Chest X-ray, PA view. Patient: 46 years old, sex M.
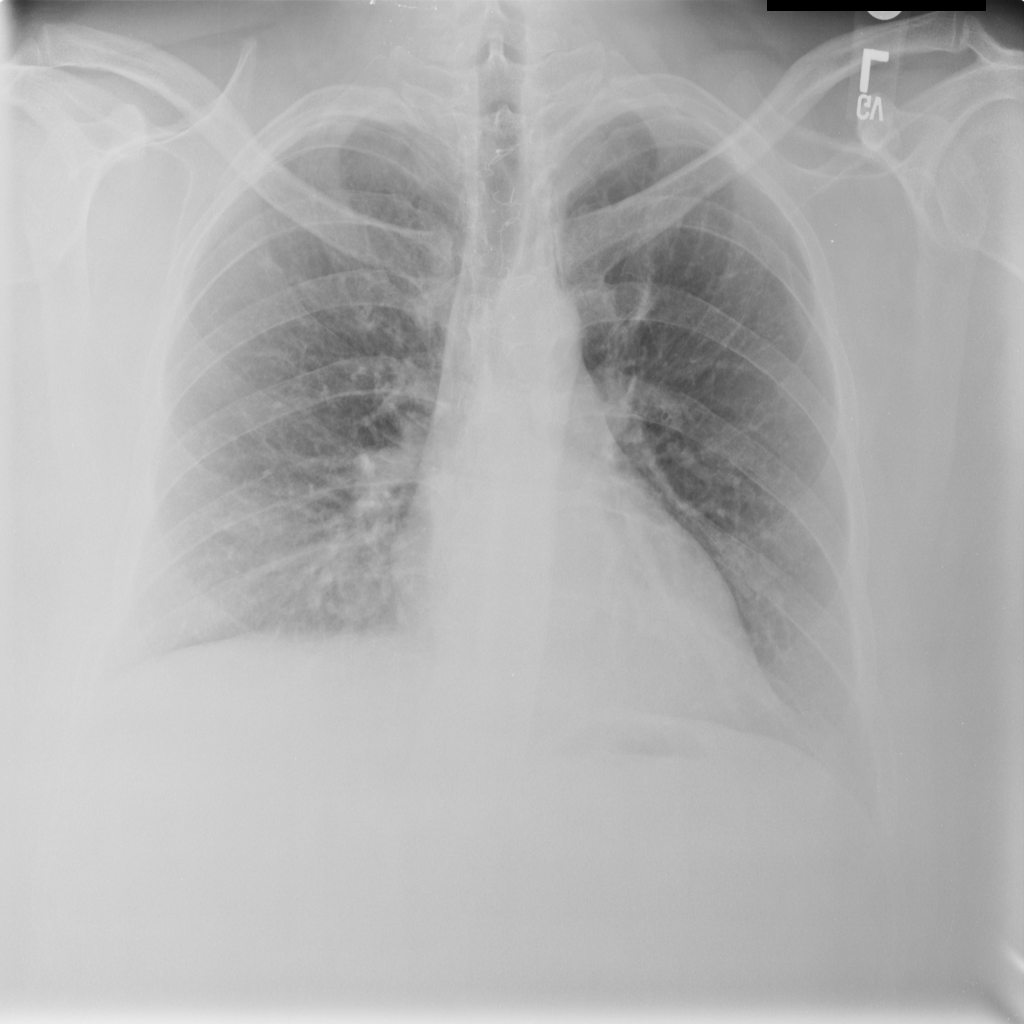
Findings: No Finding